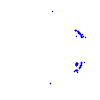
Particle: kaon